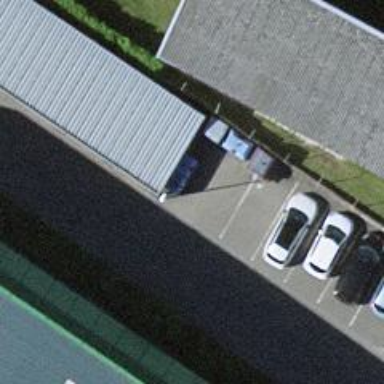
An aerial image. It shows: Recycling container in the area designated for recycling.